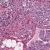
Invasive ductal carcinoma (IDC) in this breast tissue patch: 1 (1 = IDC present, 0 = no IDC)